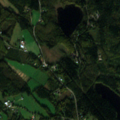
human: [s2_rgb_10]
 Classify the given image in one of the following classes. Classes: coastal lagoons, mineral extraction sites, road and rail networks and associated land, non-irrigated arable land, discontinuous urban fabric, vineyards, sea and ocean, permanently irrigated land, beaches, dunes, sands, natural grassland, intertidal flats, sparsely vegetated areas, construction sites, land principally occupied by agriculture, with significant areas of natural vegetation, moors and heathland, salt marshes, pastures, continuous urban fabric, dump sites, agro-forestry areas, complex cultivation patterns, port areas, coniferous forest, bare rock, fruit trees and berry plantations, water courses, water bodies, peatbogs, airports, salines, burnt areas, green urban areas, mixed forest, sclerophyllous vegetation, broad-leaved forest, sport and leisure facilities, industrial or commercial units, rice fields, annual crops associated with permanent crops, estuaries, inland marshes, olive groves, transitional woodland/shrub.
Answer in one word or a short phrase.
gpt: discontinuous urban fabric, land principally occupied by agriculture, with significant areas of natural vegetation, broad-leaved forest, mixed forest, transitional woodland/shrub, water courses